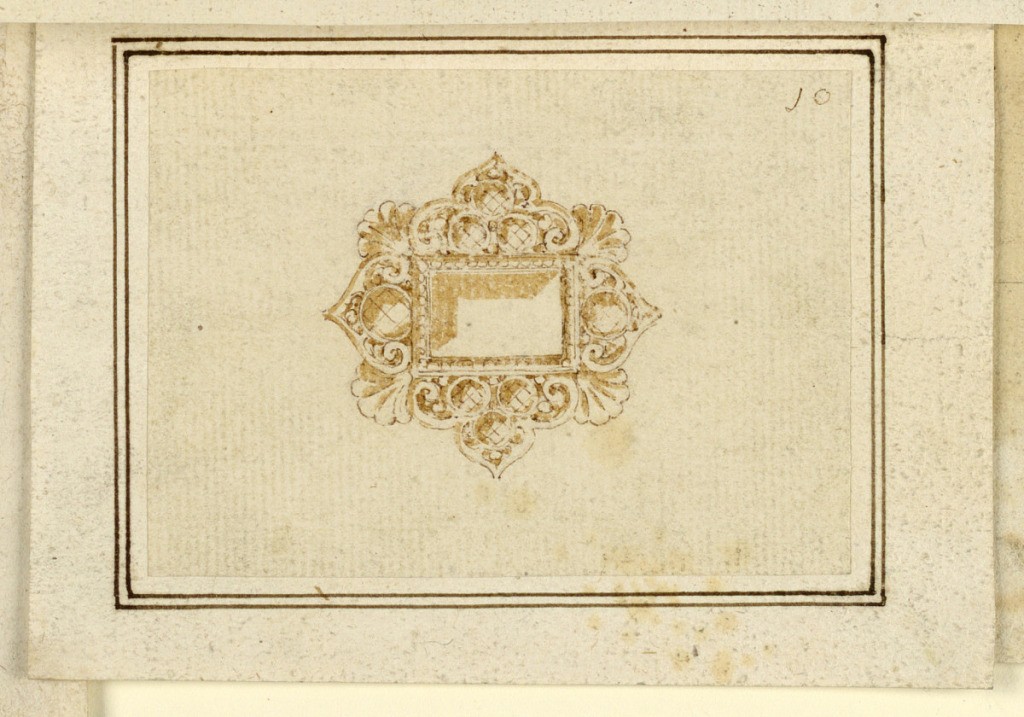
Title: Design for oblong brooch with diamond
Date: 16th century
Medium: Pen, brush, sepia. Paper
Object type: Drawing
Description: Horizontal rectangle. An oblong diamond is framed by an escutcheon. Above and below it is composed of a tripartite cusp, containing three round diamonds each. At the sides it is composed of a cusp, containing one round diamond. The cusps are connected by fans springing from the corners.